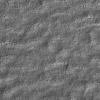
Atmospheric dust classification: not_dusty